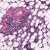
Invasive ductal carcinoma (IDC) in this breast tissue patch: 0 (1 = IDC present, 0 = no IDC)